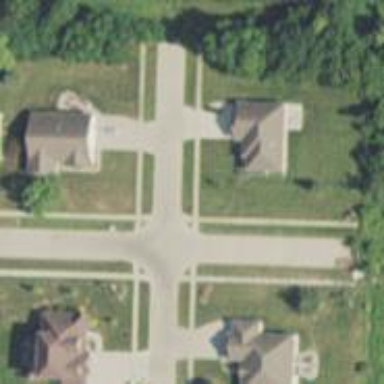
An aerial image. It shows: Unmarked road crossing.